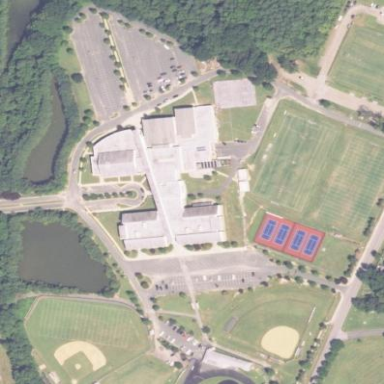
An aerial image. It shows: School.